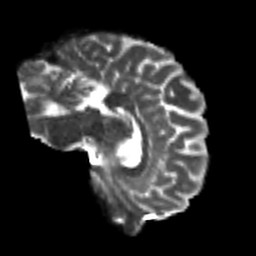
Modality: T2w
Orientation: sagittal
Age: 29
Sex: male
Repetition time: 8.4 s
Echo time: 0.09 s